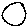
Label: circle